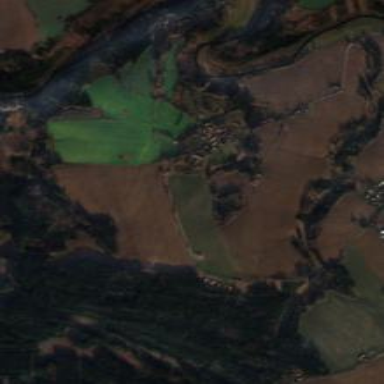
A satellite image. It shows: Picturesque farmland scene.